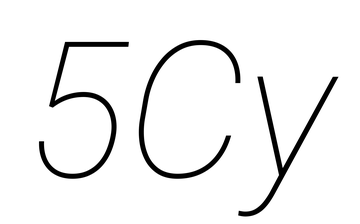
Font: Roboto-Italic_Thin_Italic